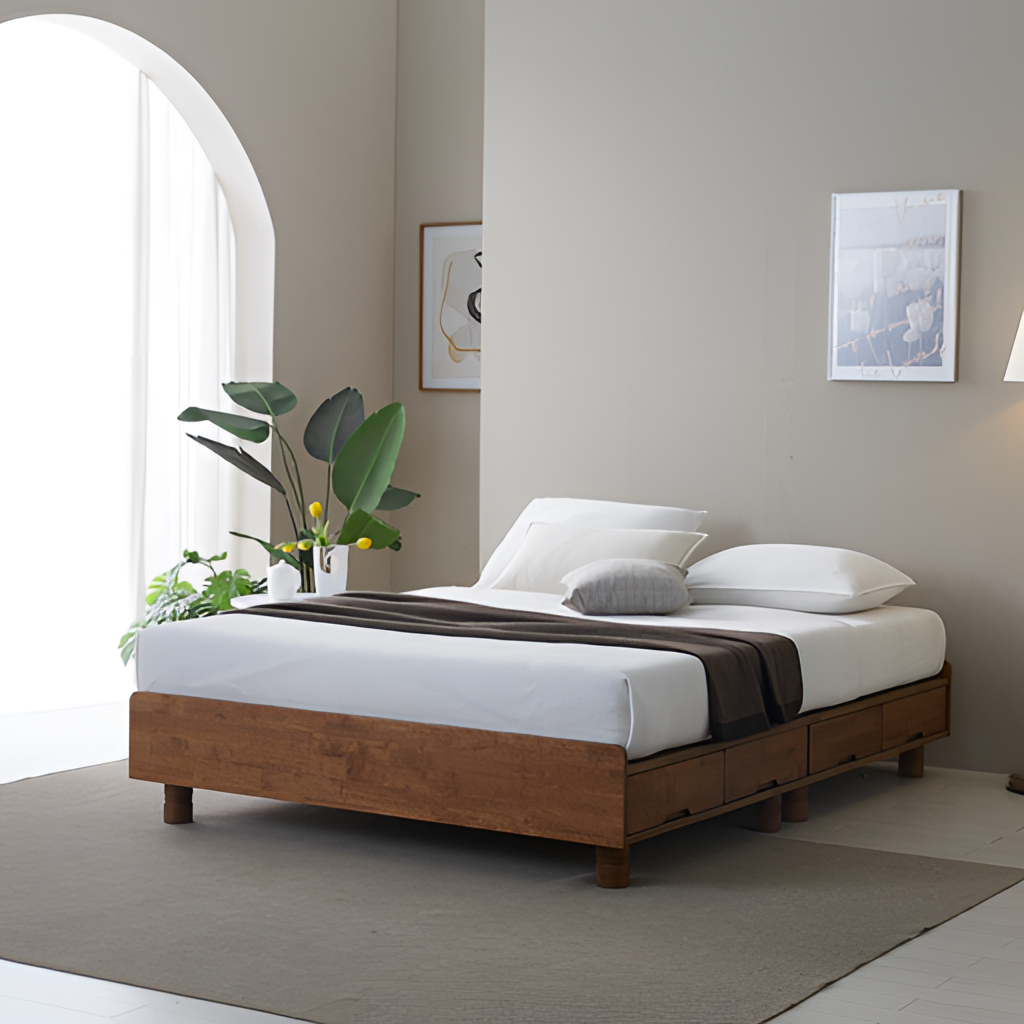
bedroom, brown wood bed, minimalist, carpet flooring, with plain pattern, paint wallpaper, with solid pattern